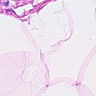
Metastatic tissue present: no